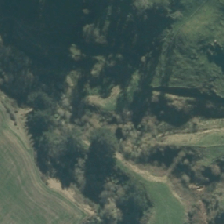
Land cover: deciduous_hardwood